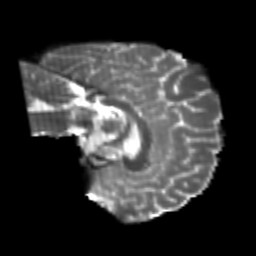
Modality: T2w
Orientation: sagittal
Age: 20
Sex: male
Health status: healthy
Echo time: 0.074 s